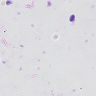
Metastatic tissue present: no